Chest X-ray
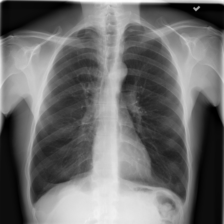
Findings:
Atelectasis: negative
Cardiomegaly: negative
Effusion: negative
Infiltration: positive
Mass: negative
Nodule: negative
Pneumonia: negative
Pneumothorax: negative
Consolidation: negative
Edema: negative
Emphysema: negative
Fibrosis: negative
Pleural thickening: negative
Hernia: negative